Question: I am learning three js , I want to create geometry with , Here I choose Isocahedron , I tried giving color to face but am instead I want a
'''
let g = new THREE.IcosahedronGeometry(8, 3)
const count = g.attributes.position.count;
const color = new THREE.Color();
g.setAttribute( 'color', new THREE.BufferAttribute( new Float32Array( count * 3 ), 3 ) );
const colors1 = g.attributes.color;
for ( let i = 0; i < count; i ++ ) {
color.setHex( Math.random() * 0xffffff );
colors1.setXYZ( i, color.r, color.g, color.b);
}
let m = new THREE.MeshLambertMaterial( {vertexColors: true,} );
let o = new THREE.Mesh(g, m);
scene.add(o);
'''

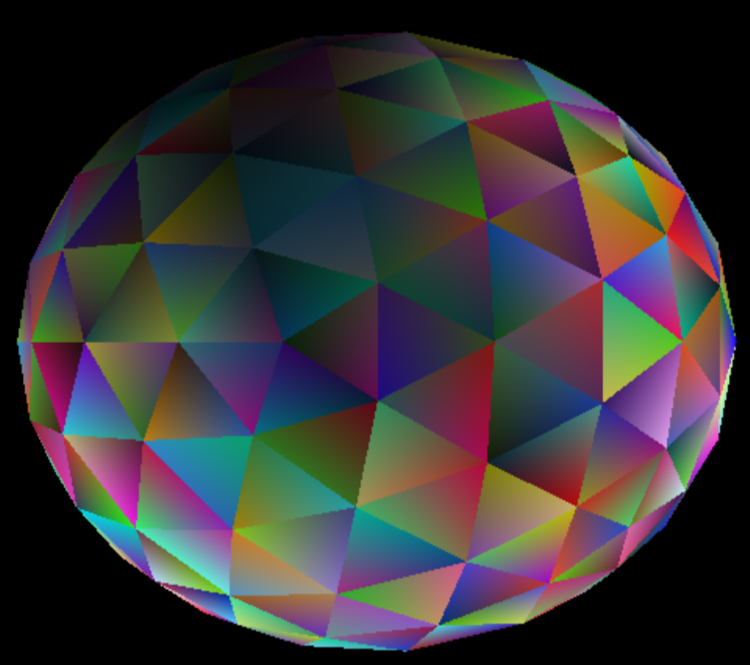
Answer: The loop with setting of colors has to be something like this:
'''
for (let i = 0; i < (count / 3); i++) {
color.setHex(Math.random() * 0xffffff);
colors1.setXYZ(i * 3 + 0, color.r, color.g, color.b);
colors1.setXYZ(i * 3 + 1, color.r, color.g, color.b);
colors1.setXYZ(i * 3 + 2, color.r, color.g, color.b);
}
'''
Example:
'''
body{
overflow: hidden;
margin: 0;
}
'''
'''
<script type="module">
console.clear();
import * as THREE from "https://cdn.skypack.dev/three@0.132.2";
import {
OrbitControls
} from "https://cdn.skypack.dev/three@0.132.2/examples/jsm/controls/OrbitControls.js";
let scene = new THREE.Scene();
let camera = new THREE.PerspectiveCamera(60, innerWidth / innerHeight, 1, 1000);
camera.position.set(0, 8, 13).setLength(10);
camera.lookAt(scene.position);
let renderer = new THREE.WebGLRenderer({
antialias: true
});
renderer.setSize(innerWidth, innerHeight);
renderer.setClearColor(0x404040);
document.body.appendChild(renderer.domElement);
let controls = new OrbitControls(camera, renderer.domElement);
let light = new THREE.DirectionalLight(0xffffff, 1);
light.position.setScalar(1);
scene.add(light, new THREE.AmbientLight(0xffffff, 0.5));
let g = new THREE.IcosahedronGeometry(5, 3)
const count = g.attributes.position.count;
const color = new THREE.Color();
g.setAttribute('color', new THREE.BufferAttribute(new Float32Array(count * 3), 3));
const colors1 = g.attributes.color;
for (let i = 0; i < (count / 3); i++) {
color.setHex(Math.random() * 0xffffff);
colors1.setXYZ(i * 3 + 0, color.r, color.g, color.b);
colors1.setXYZ(i * 3 + 1, color.r, color.g, color.b);
colors1.setXYZ(i * 3 + 2, color.r, color.g, color.b);
}
let m = new THREE.MeshLambertMaterial({
vertexColors: true,
});
let o = new THREE.Mesh(g, m);
scene.add(o);
renderer.setAnimationLoop(_ => {
renderer.render(scene, camera);
})
</script>
'''